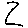
Label: zigzag